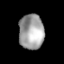
Tissue: lung
Cell type: Epithelial cells
Senescence score: 0.2246
Nuclear area (px): 861
Mean DAPI intensity: 161.225